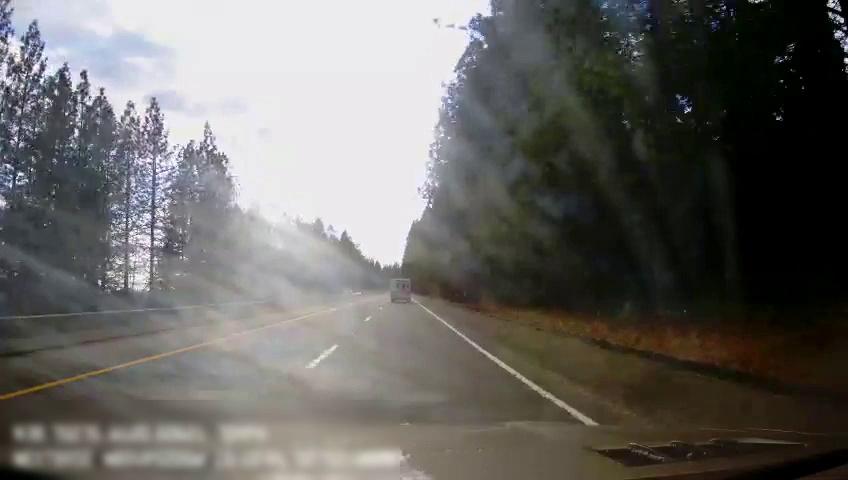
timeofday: Day
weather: Cloudy
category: Drivable Space
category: Drivable Space
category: Vehicles | Van
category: Lanes | Current Lane
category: Lanes | Alternate Lane
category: Lanes | Alternate Lane